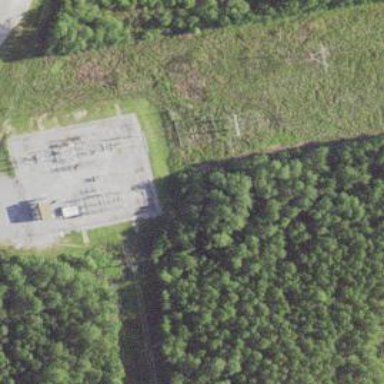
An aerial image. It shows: Substation for switching with surrounding fence.